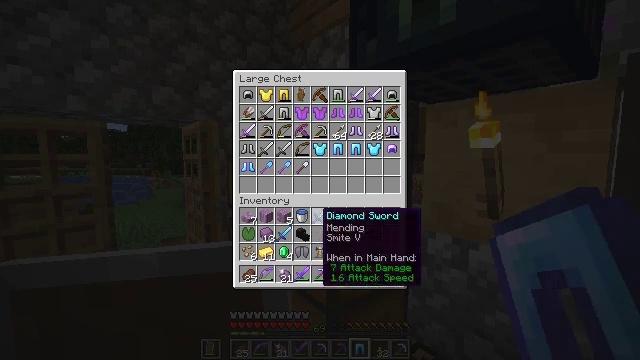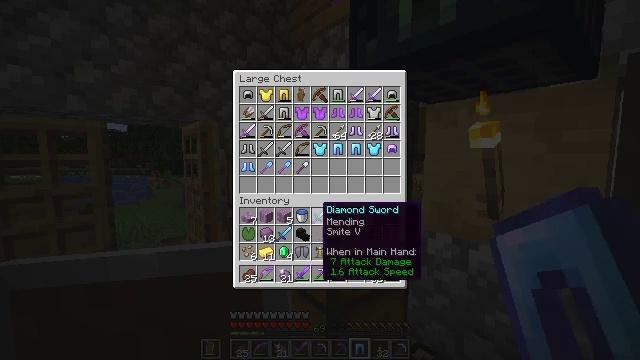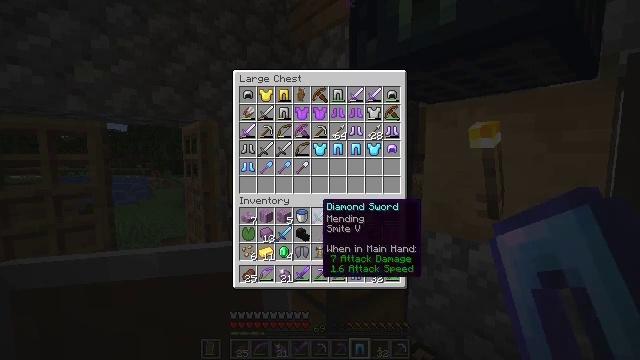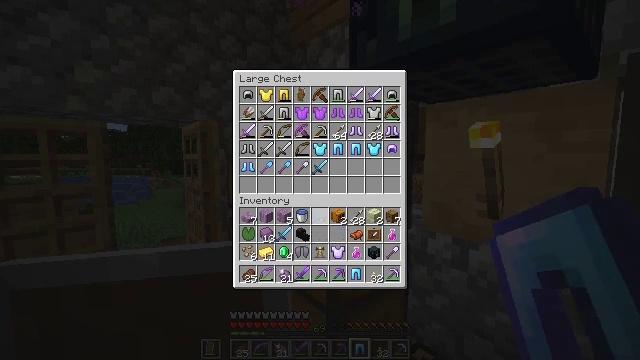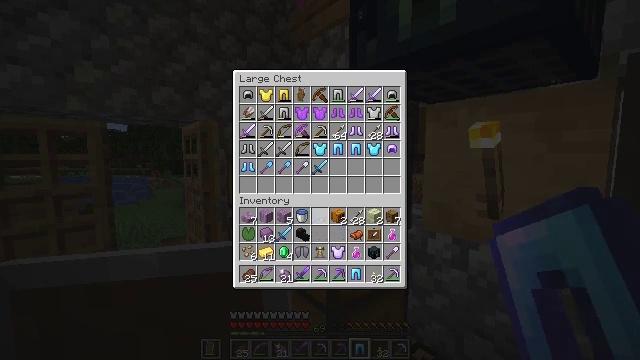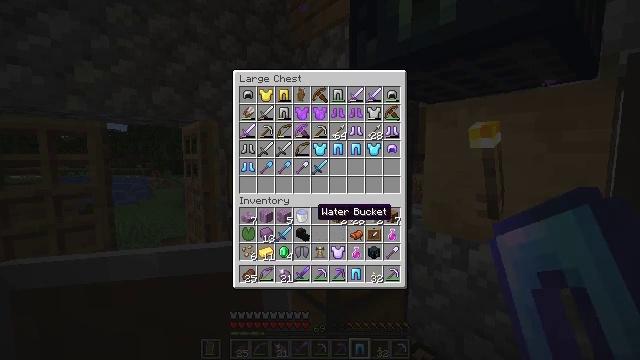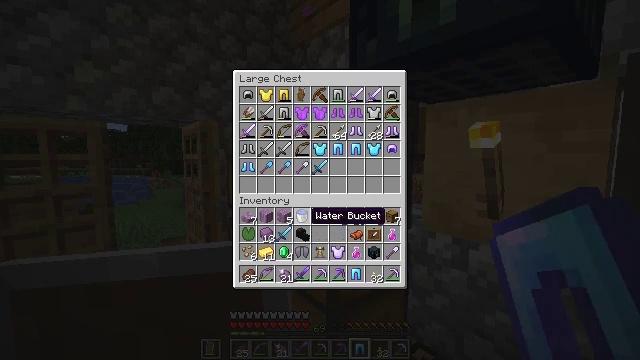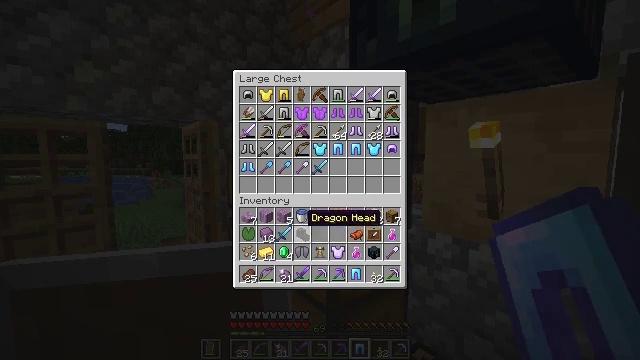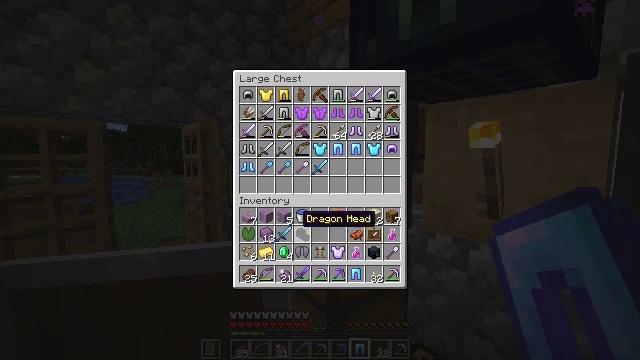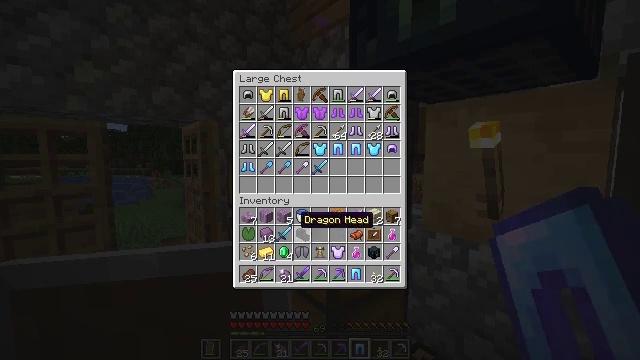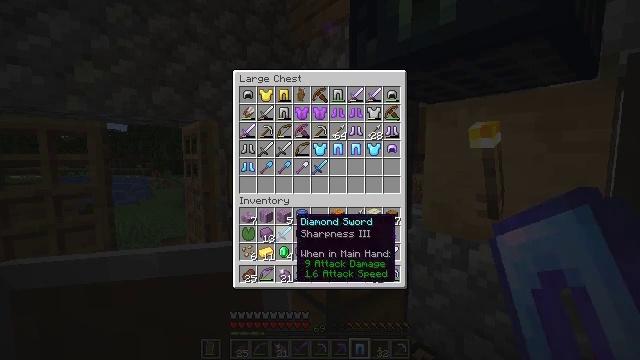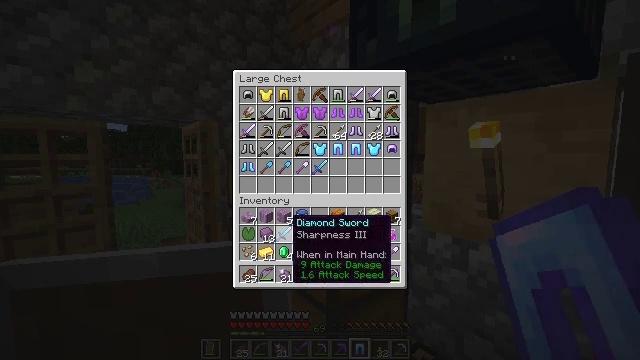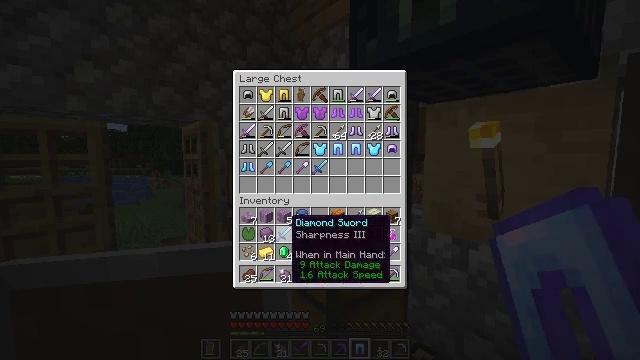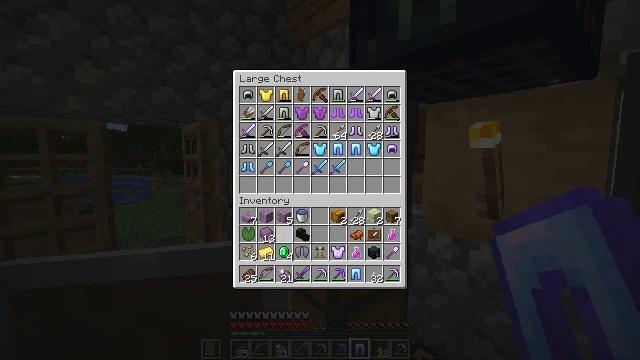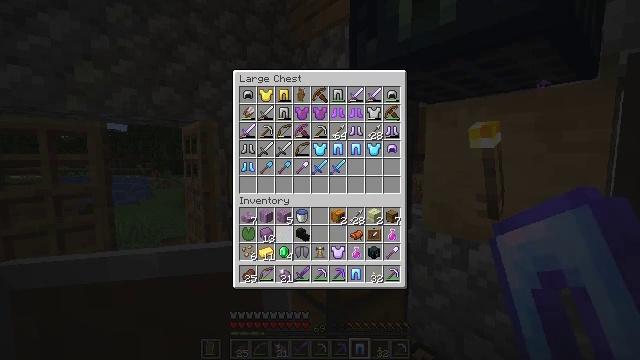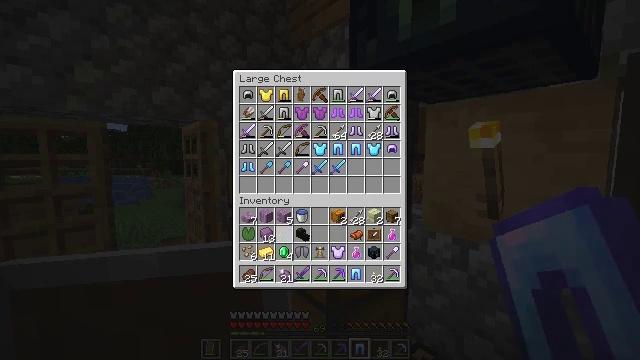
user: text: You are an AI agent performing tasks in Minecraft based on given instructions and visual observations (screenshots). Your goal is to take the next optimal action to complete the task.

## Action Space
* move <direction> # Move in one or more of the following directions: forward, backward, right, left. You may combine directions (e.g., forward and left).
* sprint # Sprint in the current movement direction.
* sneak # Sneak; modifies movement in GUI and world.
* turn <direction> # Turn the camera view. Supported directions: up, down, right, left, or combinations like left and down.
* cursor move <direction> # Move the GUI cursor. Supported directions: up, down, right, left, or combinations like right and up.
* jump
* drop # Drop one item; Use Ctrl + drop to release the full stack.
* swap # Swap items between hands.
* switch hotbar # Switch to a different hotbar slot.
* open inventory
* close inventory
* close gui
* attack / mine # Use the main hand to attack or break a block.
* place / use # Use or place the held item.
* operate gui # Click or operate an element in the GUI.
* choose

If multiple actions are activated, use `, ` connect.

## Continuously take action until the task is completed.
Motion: motion action
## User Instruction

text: Use a crafting table to make a shulker box.
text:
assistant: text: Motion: sneak
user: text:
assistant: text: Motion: sneak
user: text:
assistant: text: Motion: sneak, use / place
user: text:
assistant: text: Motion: sneak, use / place
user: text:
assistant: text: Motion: sneak, use / place
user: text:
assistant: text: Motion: sneak
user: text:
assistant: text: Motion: sneak
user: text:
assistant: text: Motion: sneak
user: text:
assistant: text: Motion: sneak
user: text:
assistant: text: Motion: sneak
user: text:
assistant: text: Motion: sneak
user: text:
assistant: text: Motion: sneak
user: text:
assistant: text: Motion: sneak, use / place
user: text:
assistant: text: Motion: sneak, use / place
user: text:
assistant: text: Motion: sneak
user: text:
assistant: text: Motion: sneak, turn up
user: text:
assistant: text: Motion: sneak
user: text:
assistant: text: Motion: sneak
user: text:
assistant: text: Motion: sneak
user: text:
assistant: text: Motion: sneak
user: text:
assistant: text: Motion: sneak
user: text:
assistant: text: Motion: sneak
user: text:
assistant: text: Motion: sneak
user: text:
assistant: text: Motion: sneak
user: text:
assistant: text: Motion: sneak
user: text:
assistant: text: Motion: sneak
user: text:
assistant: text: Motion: sneak, turn down
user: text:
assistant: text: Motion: sneak
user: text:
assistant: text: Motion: sneak, turn right
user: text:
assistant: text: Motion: sneak